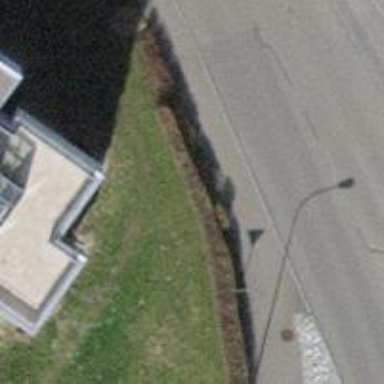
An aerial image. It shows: Asphalt sidewalk along the footway.